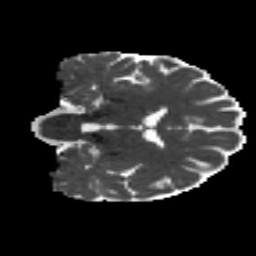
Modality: MD
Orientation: coronal
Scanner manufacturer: siemens
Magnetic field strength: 3 T
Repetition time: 4.16 s
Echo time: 0.0806 s